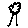
Label: tree